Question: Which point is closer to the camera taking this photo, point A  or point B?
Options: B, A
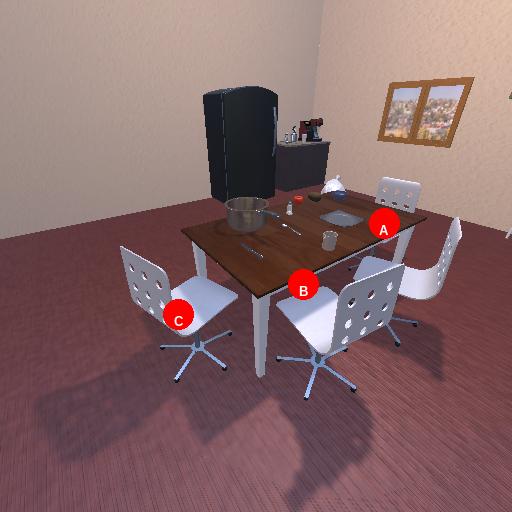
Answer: B